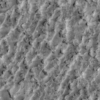
Label: not_dusty